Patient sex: M
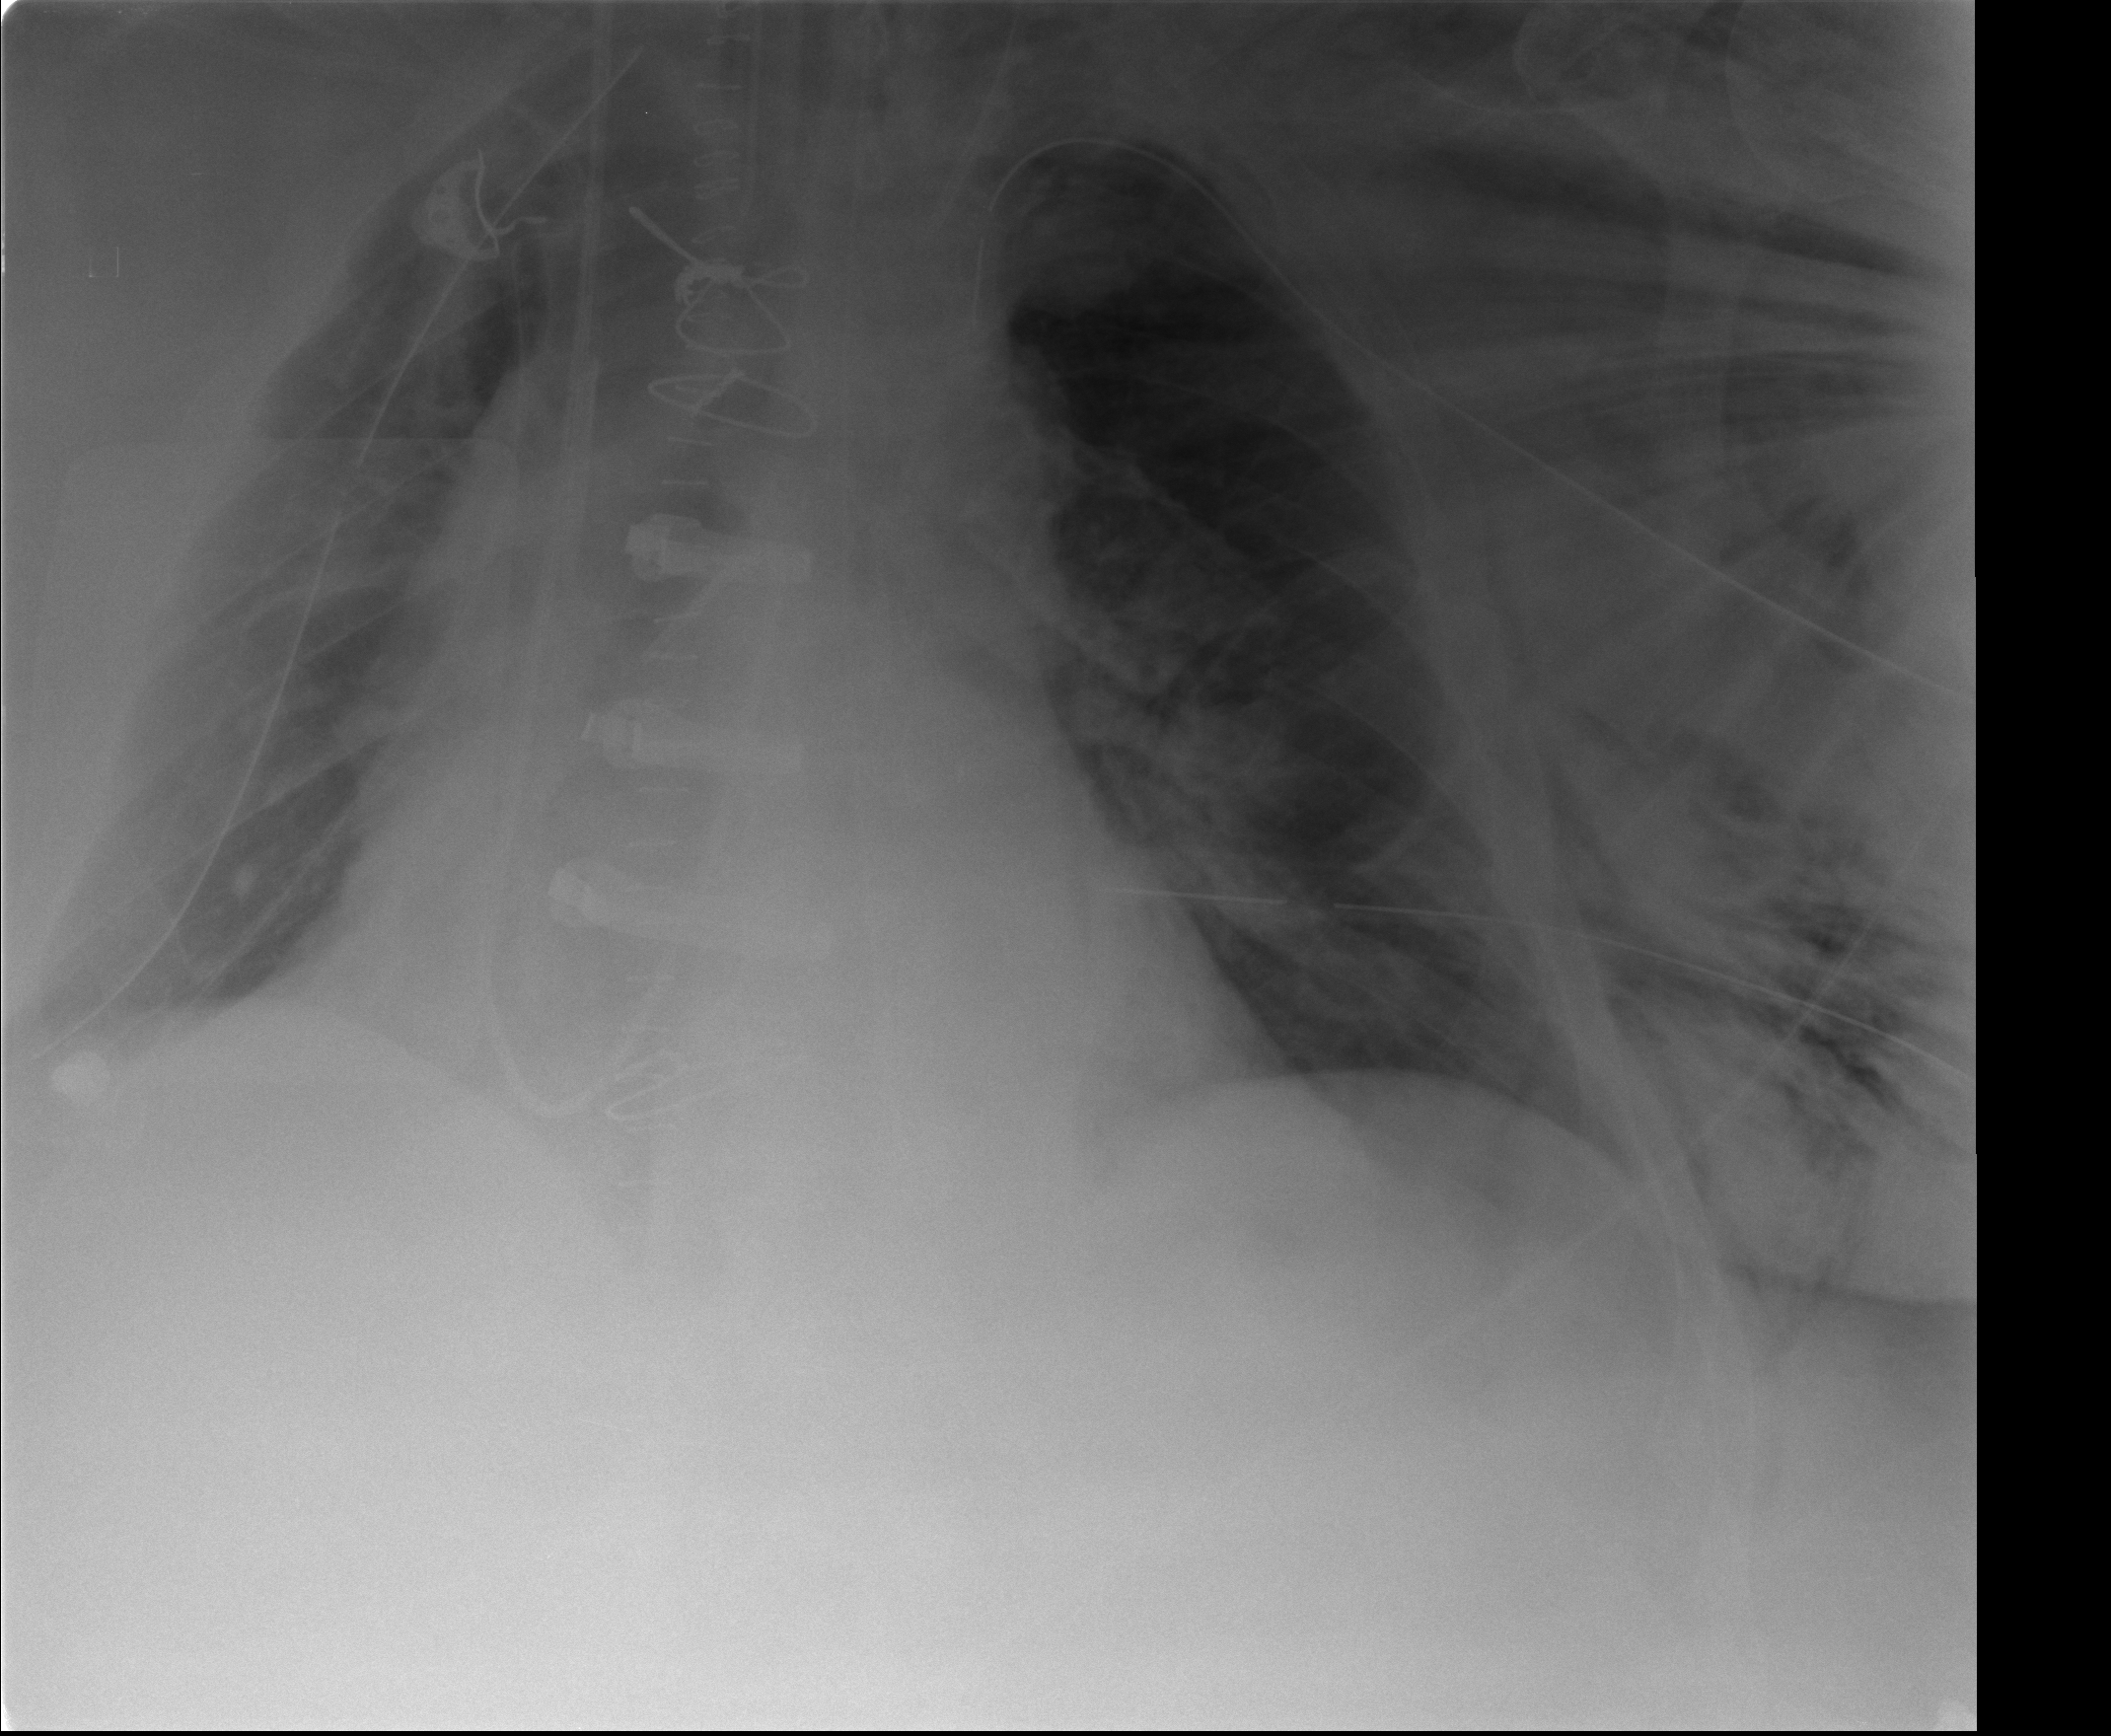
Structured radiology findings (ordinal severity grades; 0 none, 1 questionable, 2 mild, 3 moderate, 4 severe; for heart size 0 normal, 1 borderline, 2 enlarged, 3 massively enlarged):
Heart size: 3
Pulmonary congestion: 2
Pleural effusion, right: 1
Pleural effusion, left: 0
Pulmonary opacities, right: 1
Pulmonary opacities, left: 2
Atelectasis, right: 1
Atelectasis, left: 2